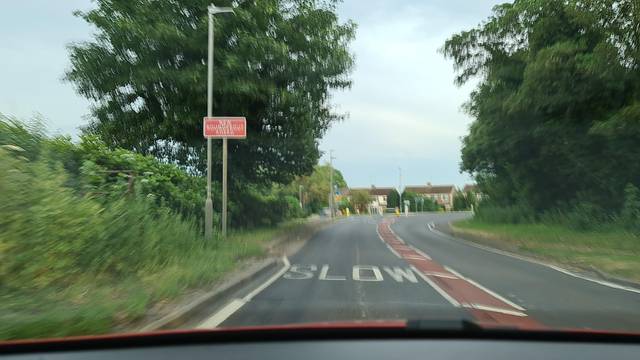
Region: United Kingdom
Coordinates: 52.164, -0.8968